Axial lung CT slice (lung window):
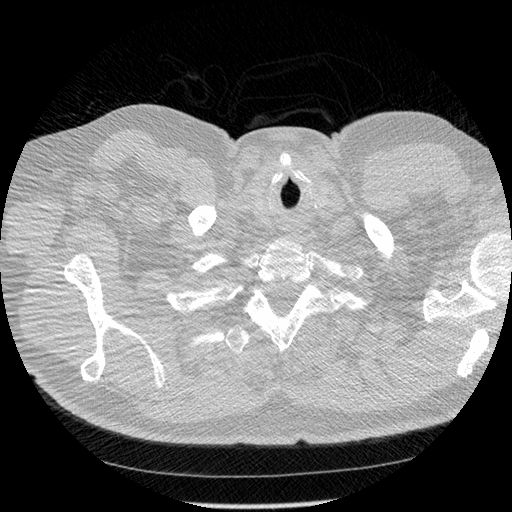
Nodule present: no